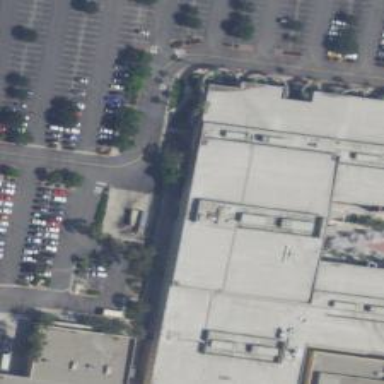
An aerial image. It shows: Commercial building hosting cinema.